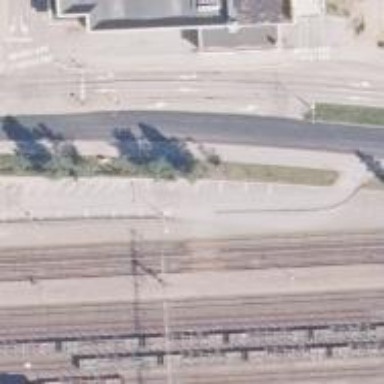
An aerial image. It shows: Railway crossing with saltire marking.